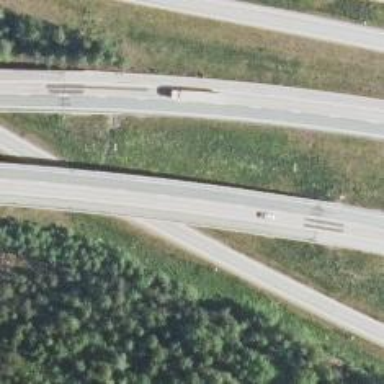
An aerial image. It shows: Asphalt bridge on motorway.